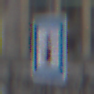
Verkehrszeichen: Informationsstelle
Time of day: Midday
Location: Outdoor (Urban)
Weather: Overcast
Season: NotSpecified
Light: Natural